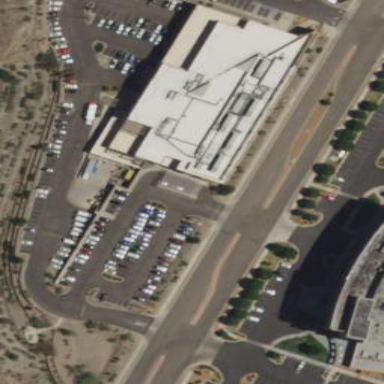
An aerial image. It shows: Building.